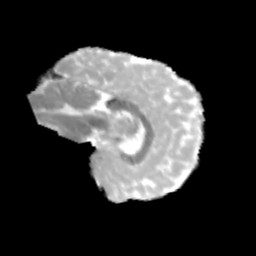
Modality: MD
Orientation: sagittal
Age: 11
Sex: male
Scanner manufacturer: siemens
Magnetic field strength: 3 T
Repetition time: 3.8 s
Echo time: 0.07 s